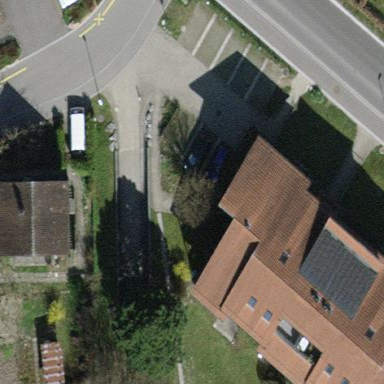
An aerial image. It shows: Building with tile roof.